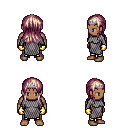
a pixel art fantasy rpg character, male body template, human, dark skin, chain mail, gold greaves, white blonde unkempt hairstyle, silver tiara, gold gloves, four views (front, back, left, right), 2x2 character sprite sheet, small pixel art, hard edges, no anti-aliasing